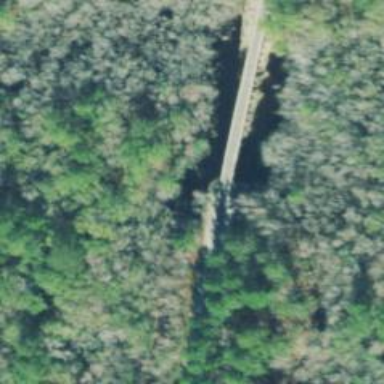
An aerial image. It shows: Railway bridge.